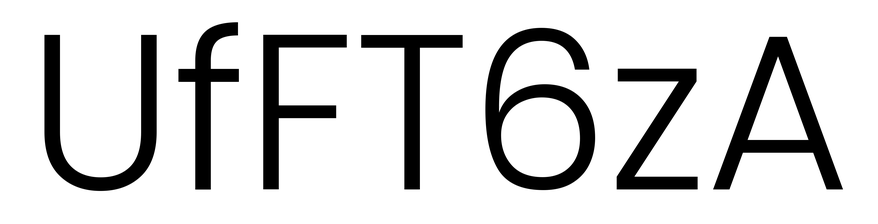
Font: Poppins-Light